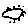
Label: sun